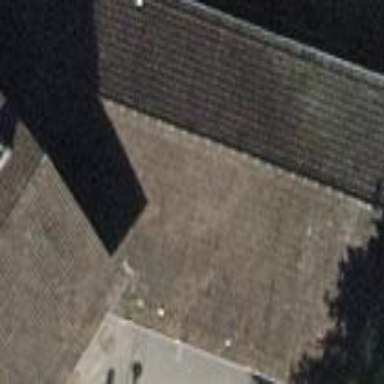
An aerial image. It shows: View of roof of building.